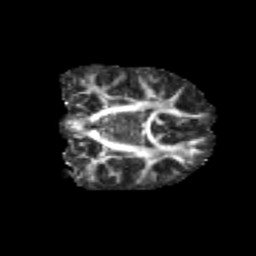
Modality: FA
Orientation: coronal
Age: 9
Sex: female
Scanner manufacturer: siemens
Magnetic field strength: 3 T
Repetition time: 3.8 s
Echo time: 0.07 s